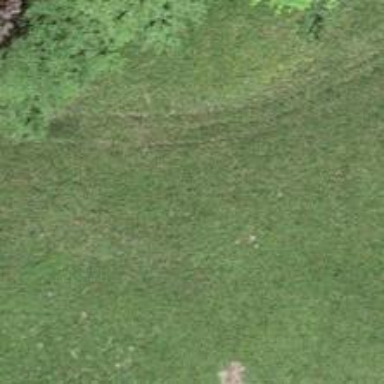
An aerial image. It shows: Grassy track with grade 5 track type.